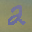
Label: 2